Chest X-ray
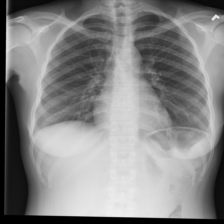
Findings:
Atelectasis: negative
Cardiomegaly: negative
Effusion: negative
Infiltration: positive
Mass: negative
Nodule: negative
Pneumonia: negative
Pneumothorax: negative
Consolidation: negative
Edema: negative
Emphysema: negative
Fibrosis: negative
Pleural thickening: negative
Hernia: negative